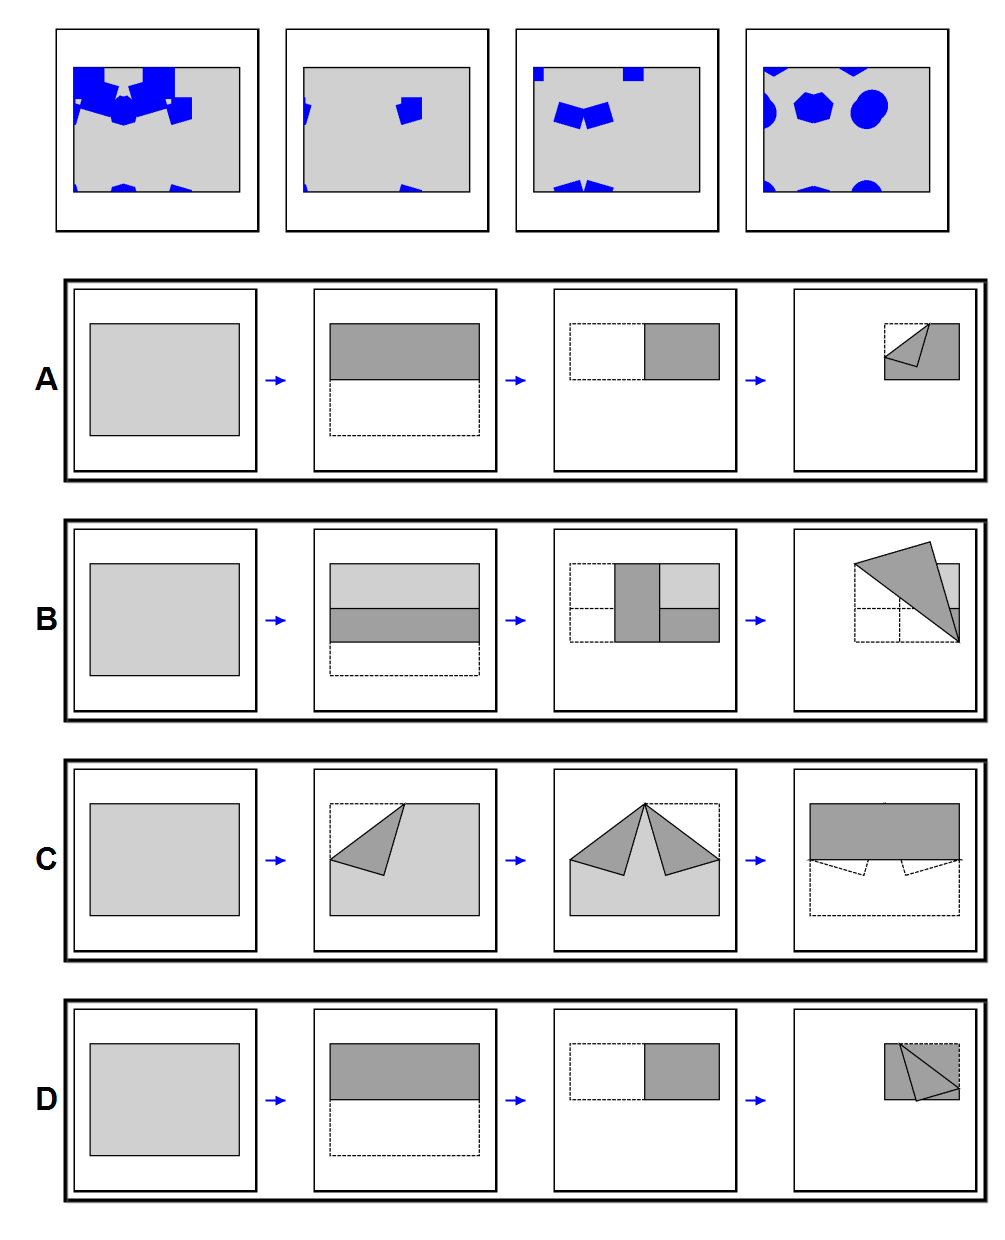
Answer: B